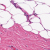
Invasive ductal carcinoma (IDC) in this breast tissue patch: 0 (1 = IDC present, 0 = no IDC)